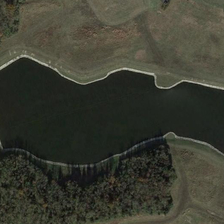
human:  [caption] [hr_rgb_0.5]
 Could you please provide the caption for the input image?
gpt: some green trees and meadows are around an irregular pond .

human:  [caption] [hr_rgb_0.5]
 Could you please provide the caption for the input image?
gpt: some green trees and meadows are around an irregular pond .

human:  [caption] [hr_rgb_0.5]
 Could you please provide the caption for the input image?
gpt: some green trees and meadows are around an irregular pond .

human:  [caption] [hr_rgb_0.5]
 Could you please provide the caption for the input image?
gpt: some green trees and meadows are around an irregular pond .

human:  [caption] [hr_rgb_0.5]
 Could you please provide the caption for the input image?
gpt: some green trees and meadows are around an irregular pond .